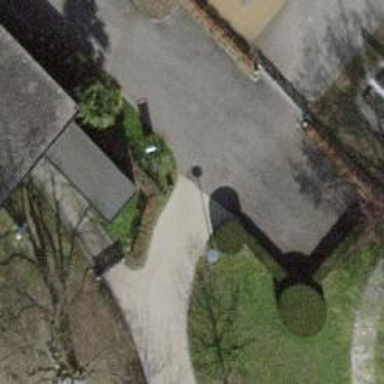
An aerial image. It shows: Bollard barrier.